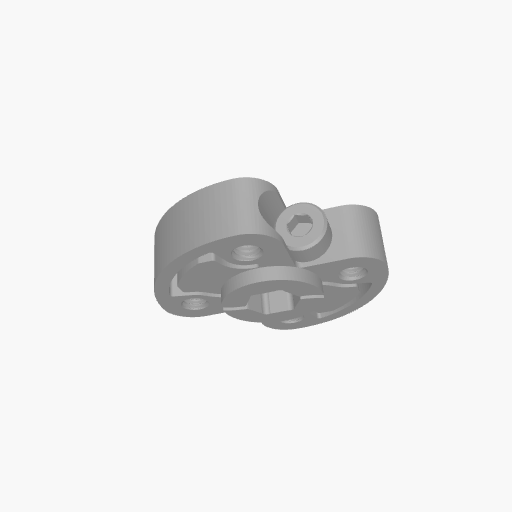
Part: SonicHub8RID